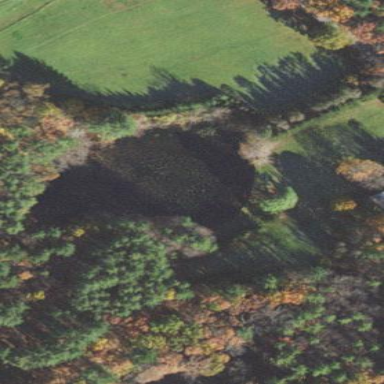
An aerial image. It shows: There is natural water feature in the image.